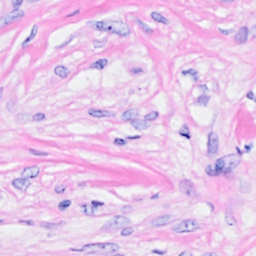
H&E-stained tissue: Breast